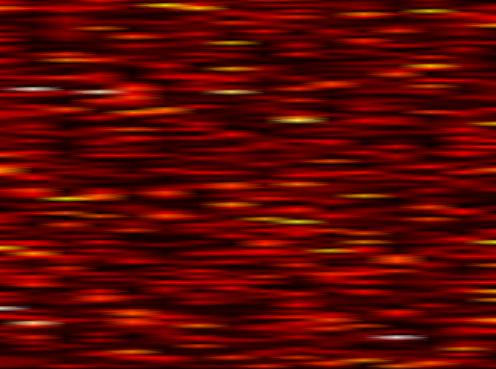
Label: WOLA